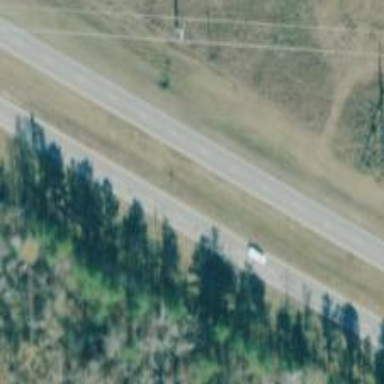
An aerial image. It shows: Expressway with asphalt surface classified as trunk highway.